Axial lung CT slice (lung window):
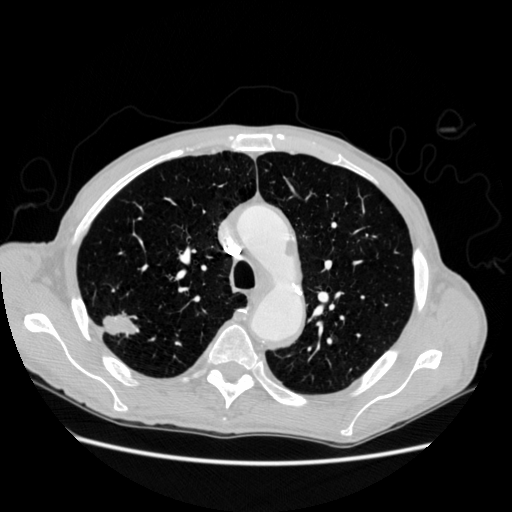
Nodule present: yes
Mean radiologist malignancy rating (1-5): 4.5